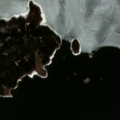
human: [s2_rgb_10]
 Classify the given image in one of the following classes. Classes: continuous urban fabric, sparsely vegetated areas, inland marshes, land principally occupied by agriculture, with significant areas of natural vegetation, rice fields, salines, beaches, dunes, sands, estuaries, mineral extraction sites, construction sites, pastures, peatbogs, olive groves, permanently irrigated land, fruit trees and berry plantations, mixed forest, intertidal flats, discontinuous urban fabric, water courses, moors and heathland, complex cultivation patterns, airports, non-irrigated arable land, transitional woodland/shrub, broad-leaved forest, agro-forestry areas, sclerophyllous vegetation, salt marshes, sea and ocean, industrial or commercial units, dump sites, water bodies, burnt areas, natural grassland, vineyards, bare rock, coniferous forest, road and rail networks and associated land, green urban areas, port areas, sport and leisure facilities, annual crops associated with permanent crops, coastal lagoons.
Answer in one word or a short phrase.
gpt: coniferous forest, sea and ocean